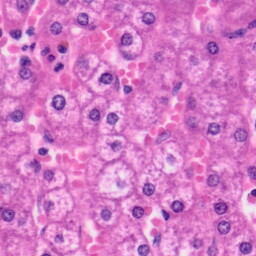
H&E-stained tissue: Liver